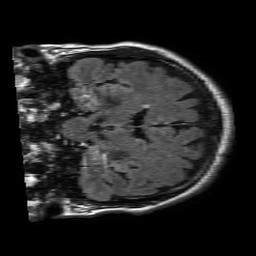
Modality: FLAIR
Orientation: coronal
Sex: male
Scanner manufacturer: philips
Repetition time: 11 s
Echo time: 0.125 s